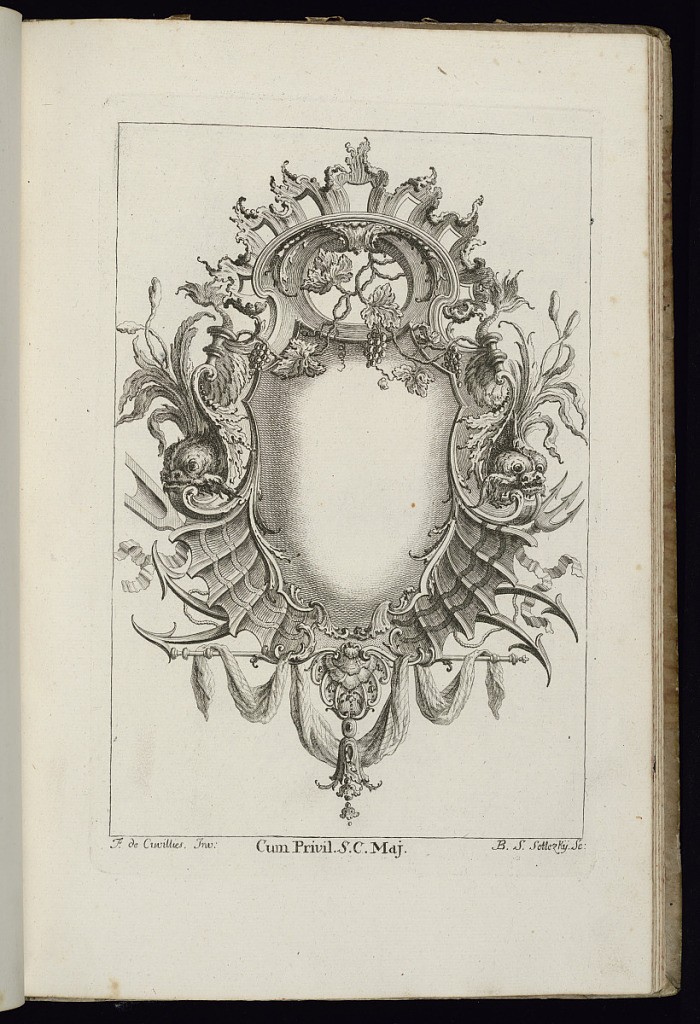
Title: Cartouche with Dolphins
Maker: François de Cuvilliés the Elder, Belgian, 1695 - 1768
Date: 1738
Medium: Etching and engraving on paper
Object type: Bound print
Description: Blank symmetrical upright rocaille cartouche with dolphins at left and right. Grape vines at top; rod with draped garland at bottom.